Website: bh-photo
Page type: cart
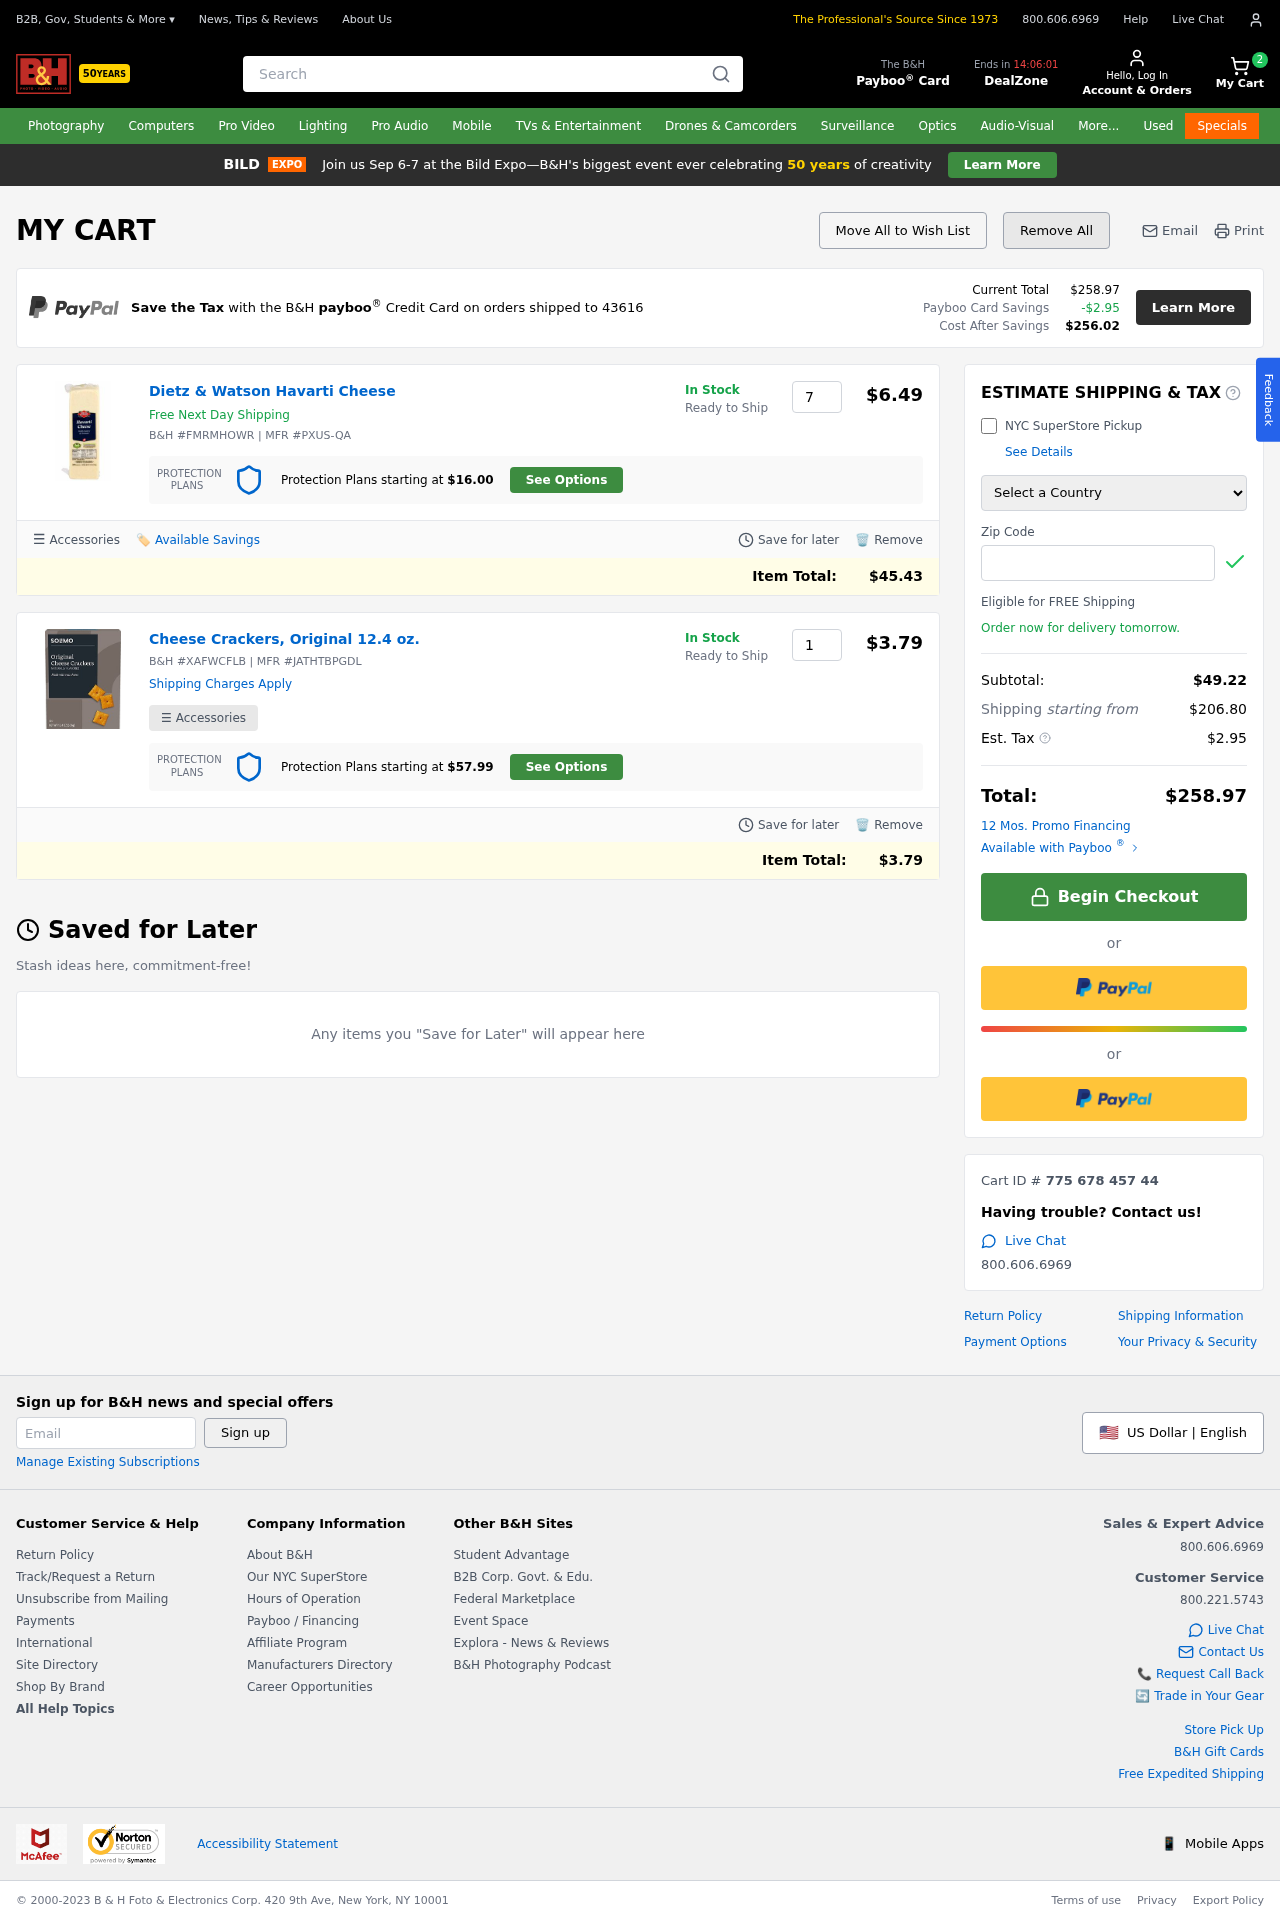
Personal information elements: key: PII_COUNTRY
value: United States
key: PII_POSTCODE
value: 43616
Product elements: key: PRODUCT1_NAME
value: Dietz & Watson Havarti Cheese
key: PRODUCT1_PRICE
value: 6.49
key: PRODUCT1_QUANTITY
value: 7
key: PRODUCT2_NAME
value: Cheese Crackers, Original 12.4 oz.
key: PRODUCT2_PRICE
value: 3.79
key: PRODUCT2_QUANTITY
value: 1
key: PRODUCT1_ITEM_TOTAL
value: $45.43
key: PRODUCT2_ITEM_TOTAL
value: $3.79
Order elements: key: ORDER_NUM_ITEMS
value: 2
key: ORDER_TOTAL
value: $258.97
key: ORDER_TAX
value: -$2.95
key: ORDER_TAX
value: $2.95
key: ORDER_TOTAL_AFTER_SAVINGS
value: $256.02
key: ORDER_SUBTOTAL
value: $49.22
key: ORDER_SHIPPING_COST
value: $206.80
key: ORDER_ID
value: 775 678 457 44
Search elements: key: HEADER_SEARCH
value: Search